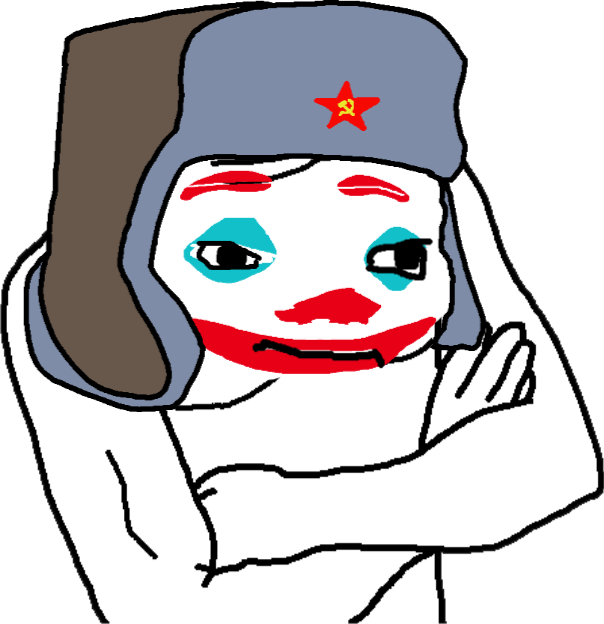
Label: 5_Brainlet